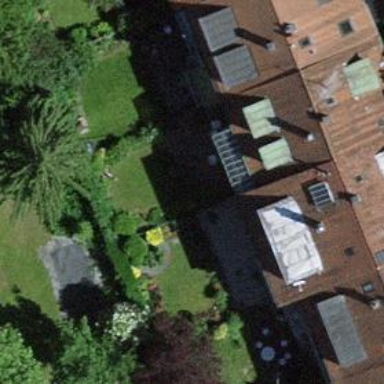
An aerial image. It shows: Terrace building.